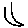
Label: moon